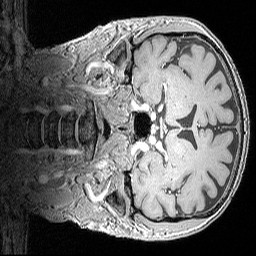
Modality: MP2RAGE
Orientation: coronal
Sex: male
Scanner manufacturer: siemens
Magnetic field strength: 3 T
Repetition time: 5 s
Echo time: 0.00292 s